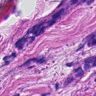
Metastatic tissue present: yes